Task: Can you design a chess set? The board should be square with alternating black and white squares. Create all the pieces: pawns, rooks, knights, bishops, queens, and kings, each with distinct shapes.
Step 2280:
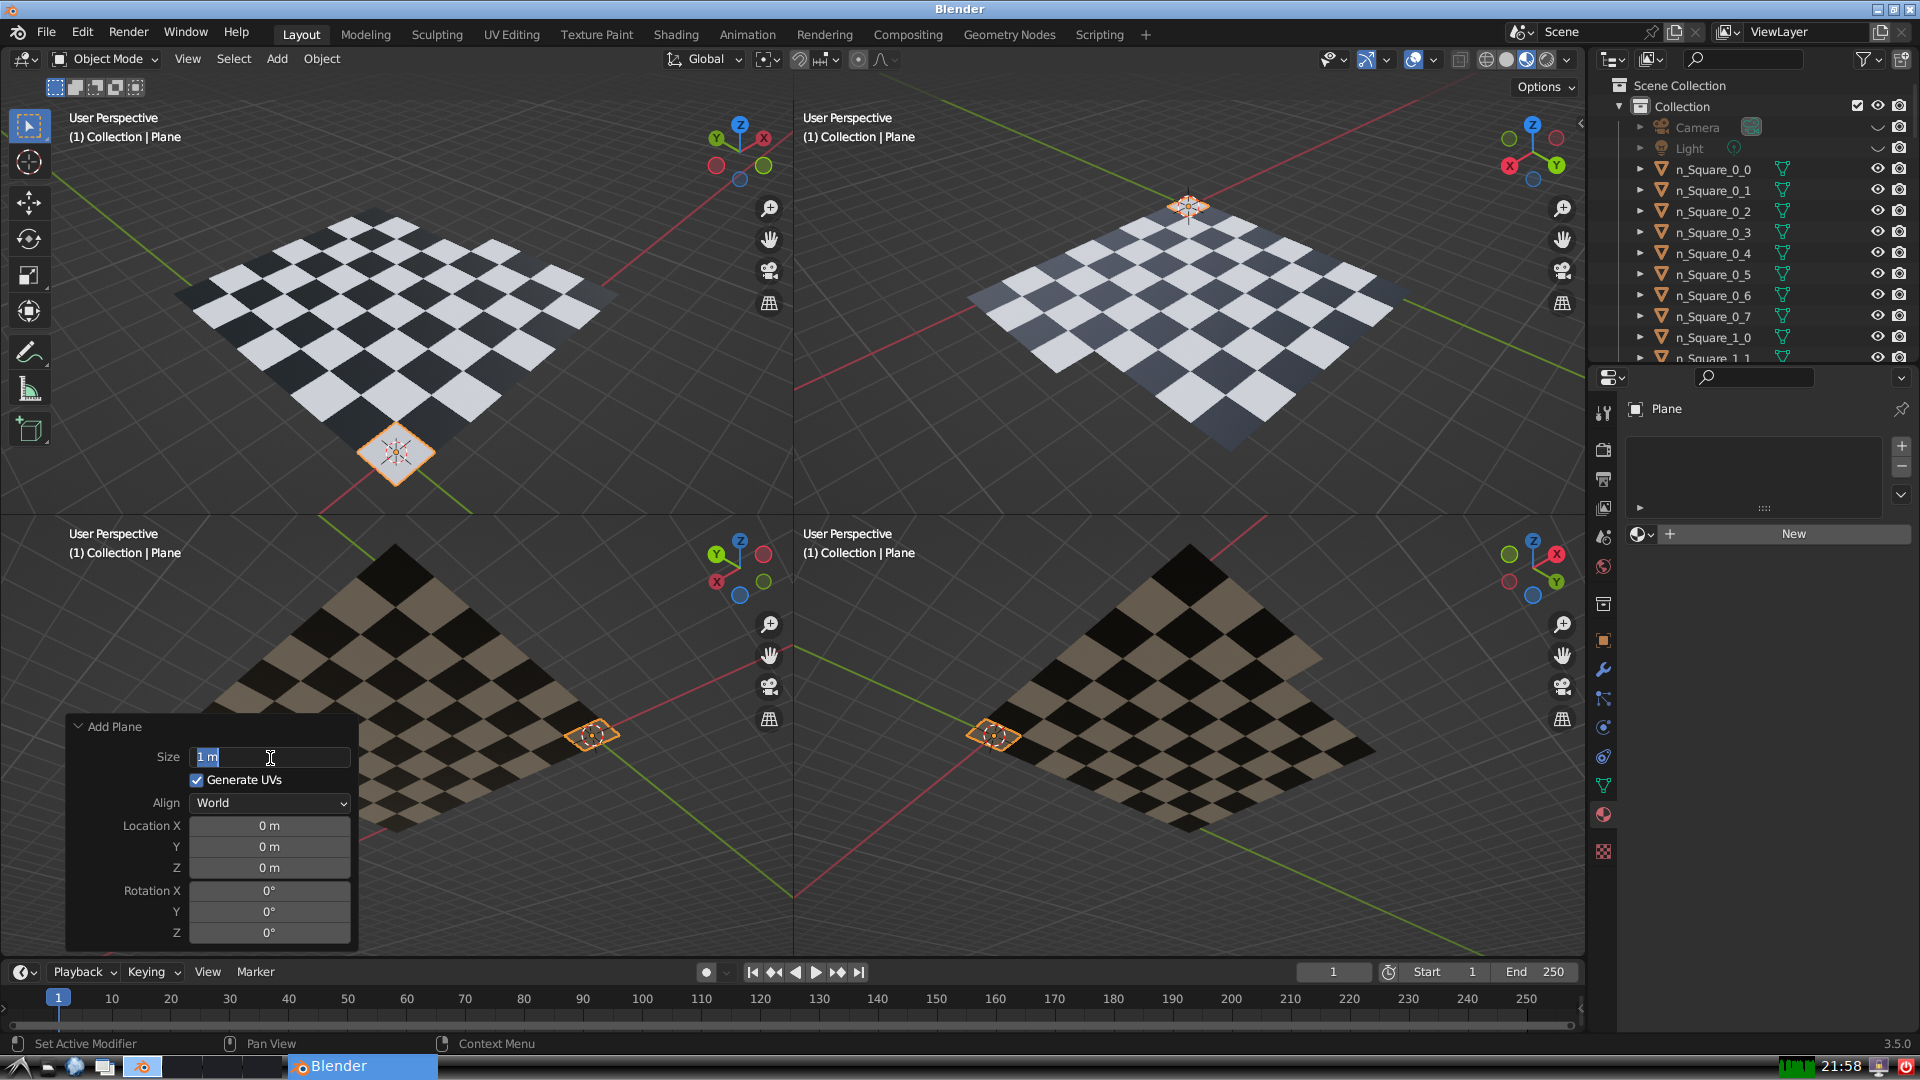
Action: input_text: 1.0